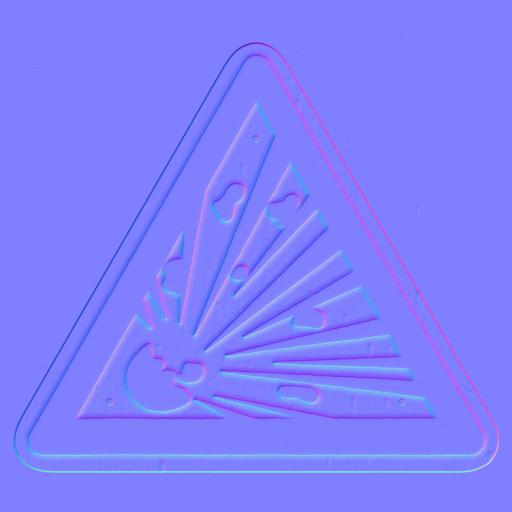
black danger explosion sign warning yellow